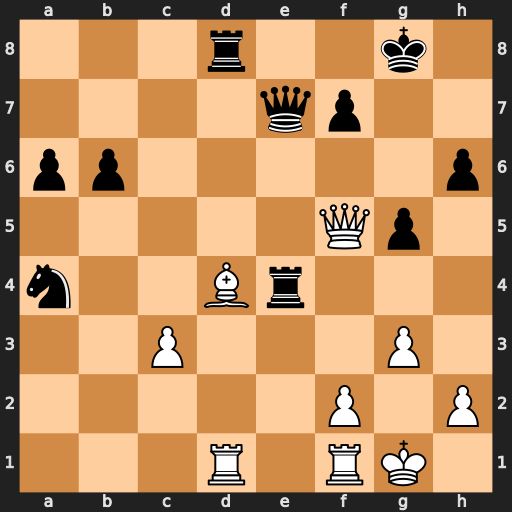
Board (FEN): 3r2k1/4qp2/pp5p/5Qp1/n2Br3/2P3P1/5P1P/3R1RK1
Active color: w
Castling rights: -
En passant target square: -
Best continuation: Bf6 Rxd1 Bxe7 Rxf1+ Kxf1